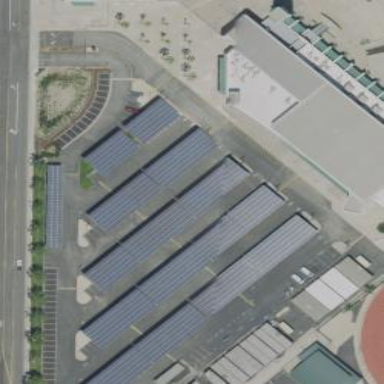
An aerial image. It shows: Solar photovoltaic panel generator on roof of building.